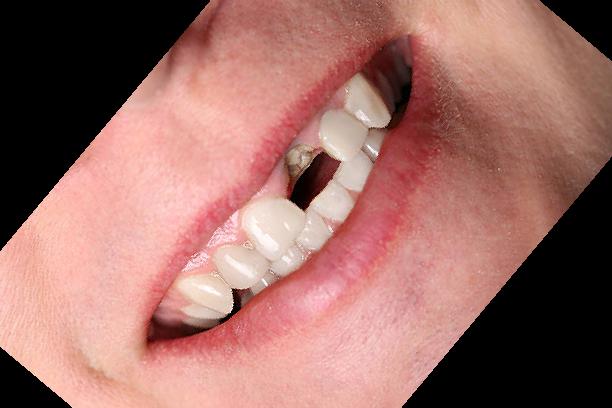
Condition: hypodontia